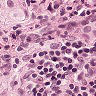
Metastatic tissue present: yes